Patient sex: F
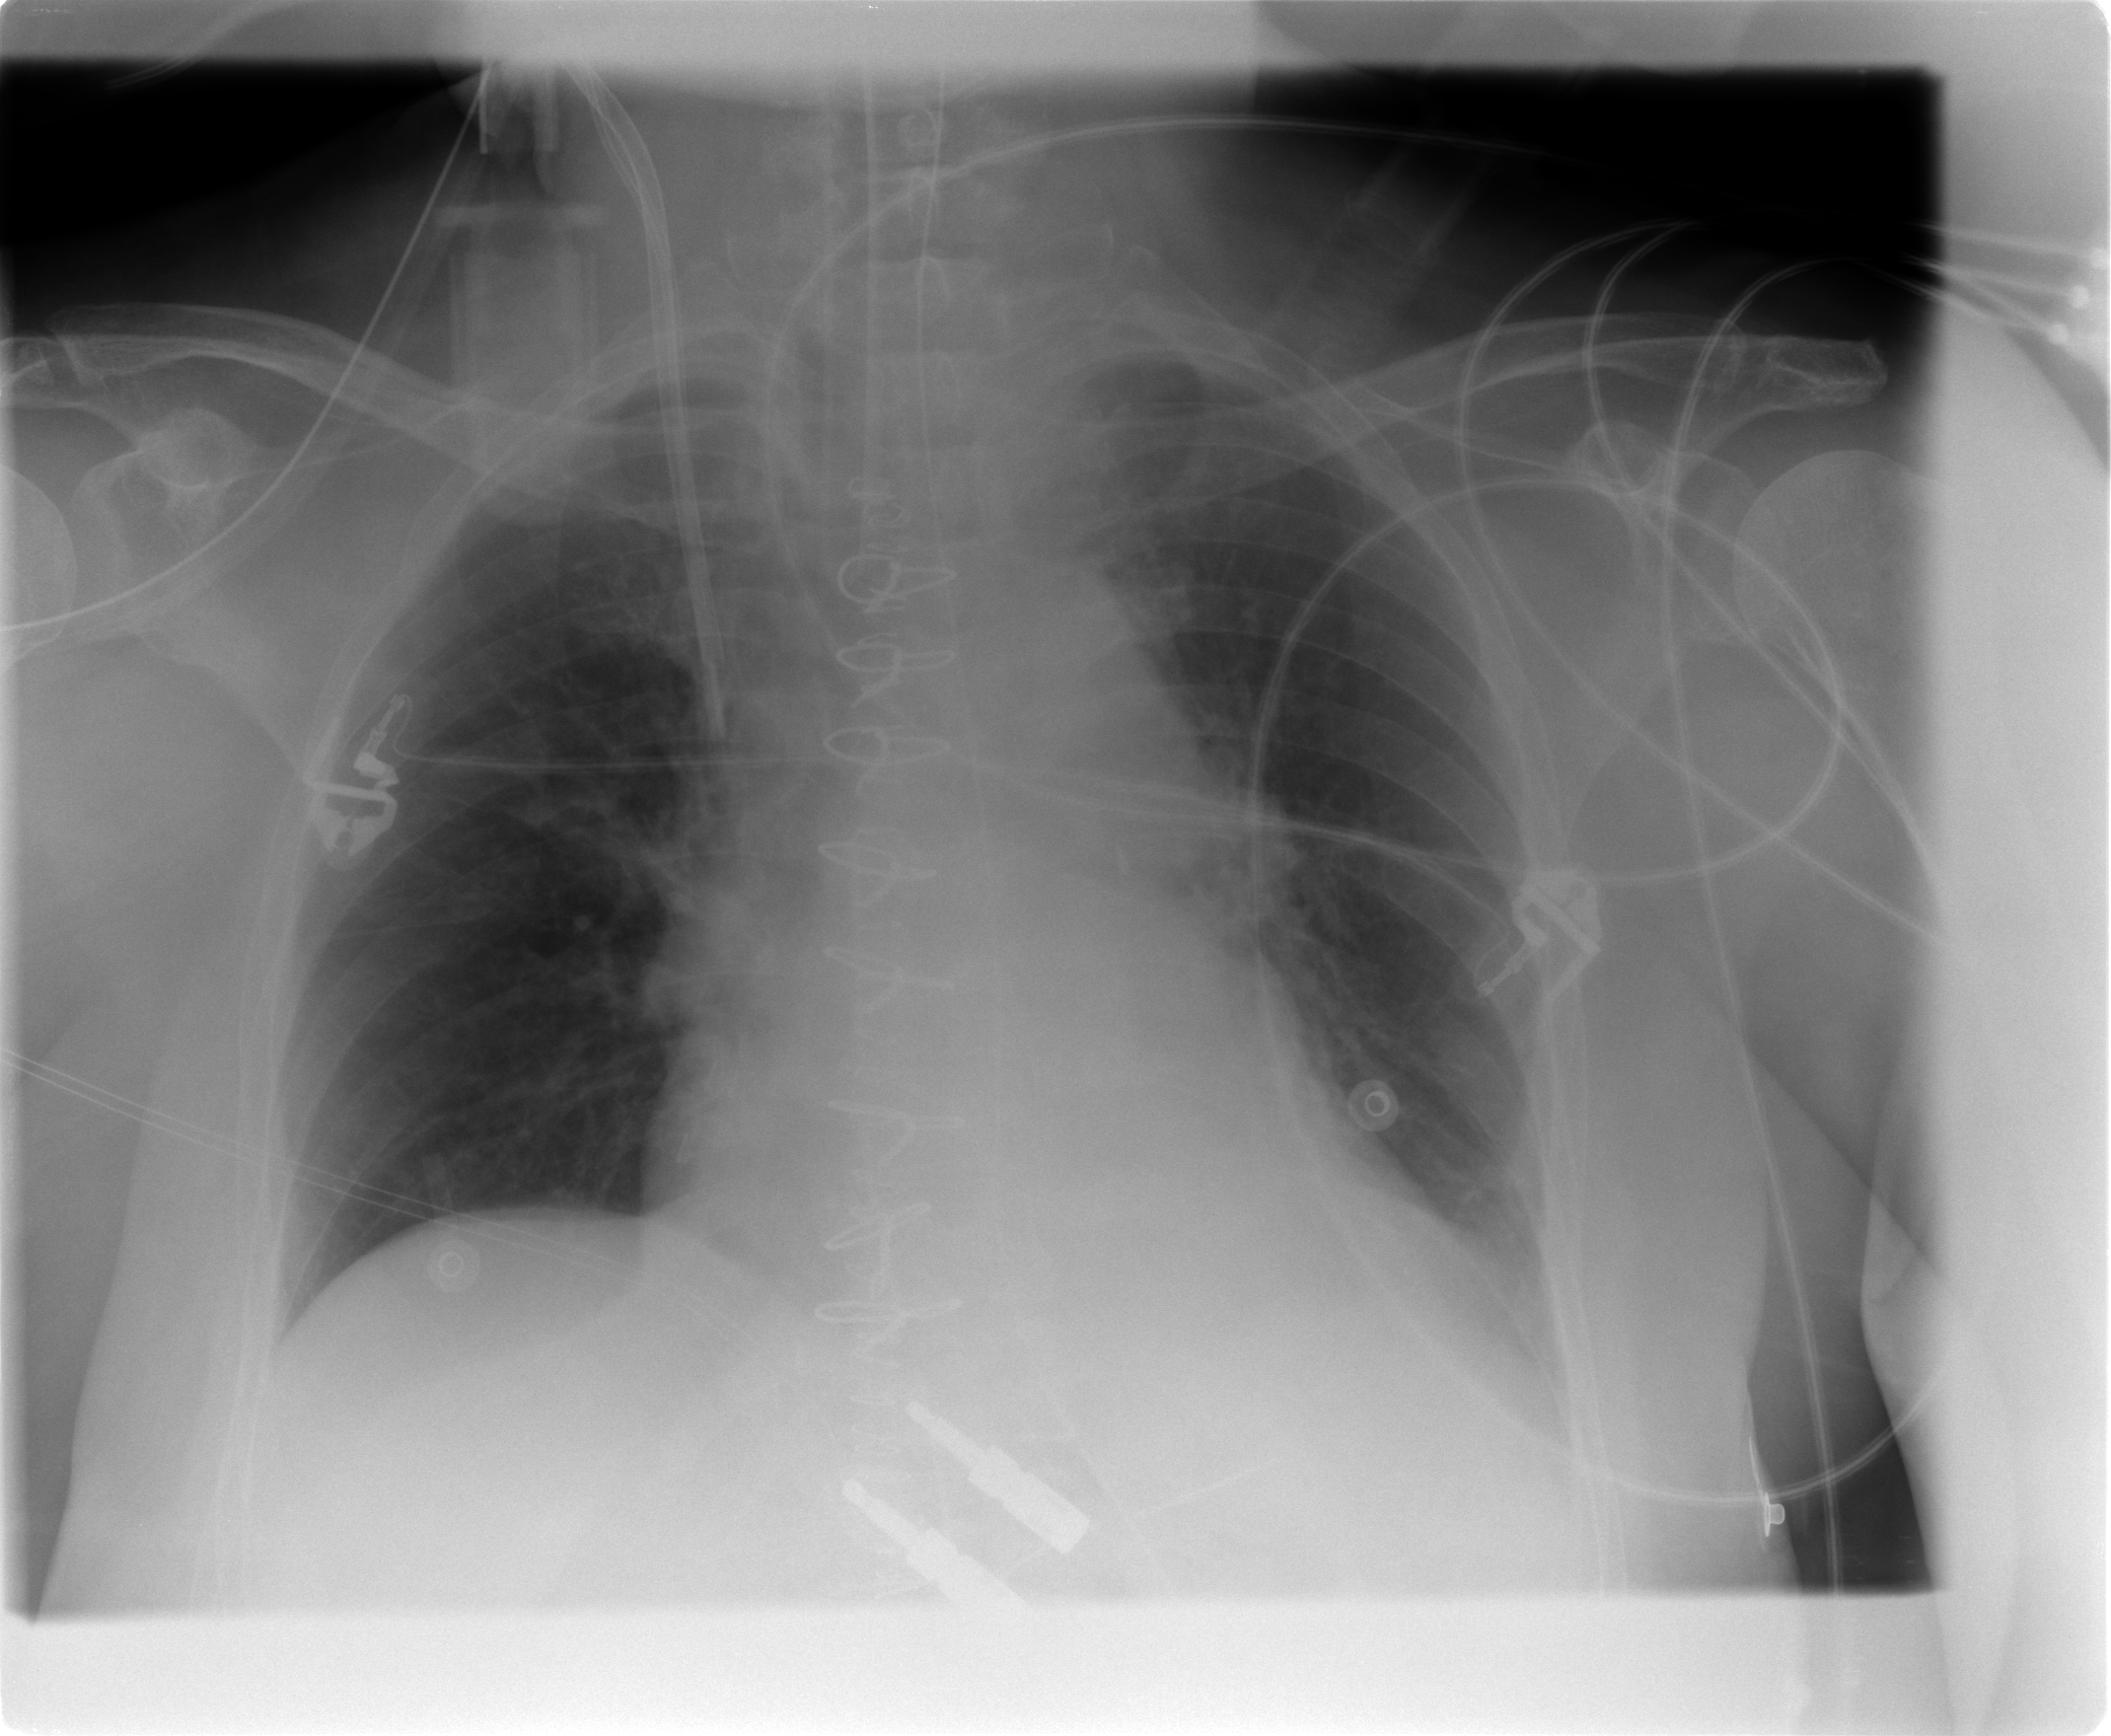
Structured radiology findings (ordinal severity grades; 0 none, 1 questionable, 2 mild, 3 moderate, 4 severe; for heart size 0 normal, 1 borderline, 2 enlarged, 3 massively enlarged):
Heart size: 2
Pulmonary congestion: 0
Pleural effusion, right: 0
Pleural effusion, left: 2
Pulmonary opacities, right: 0
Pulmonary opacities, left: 0
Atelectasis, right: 1
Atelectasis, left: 2